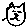
Label: cat